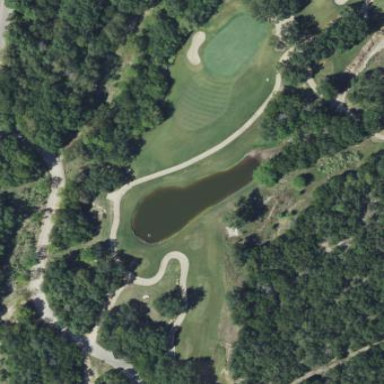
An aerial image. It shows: Picturesque scene of golf course with lateral water hazard.